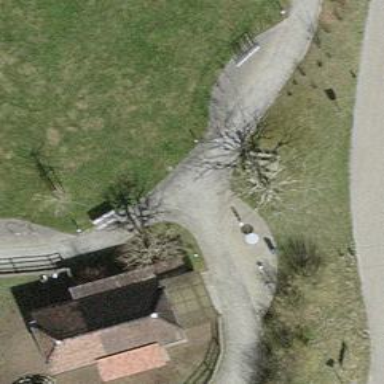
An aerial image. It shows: Paved footway with high-quality surface.